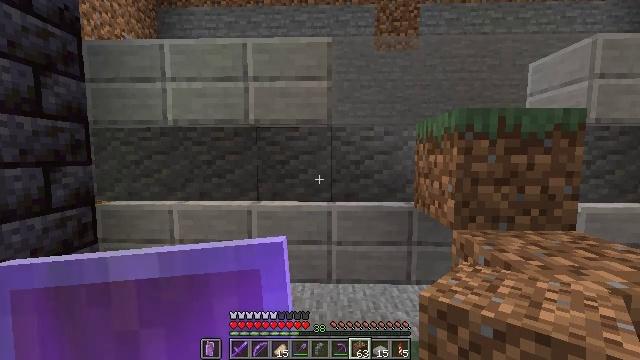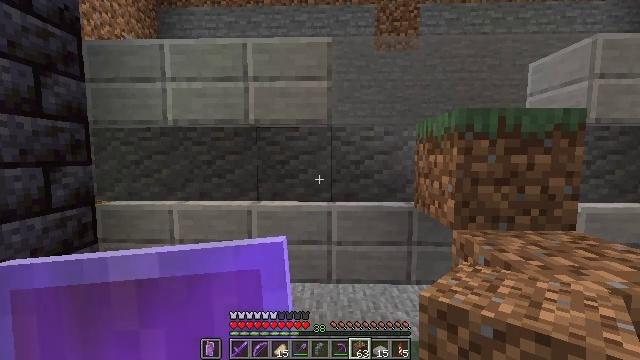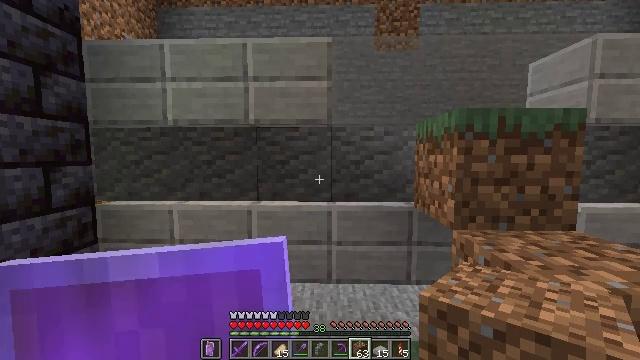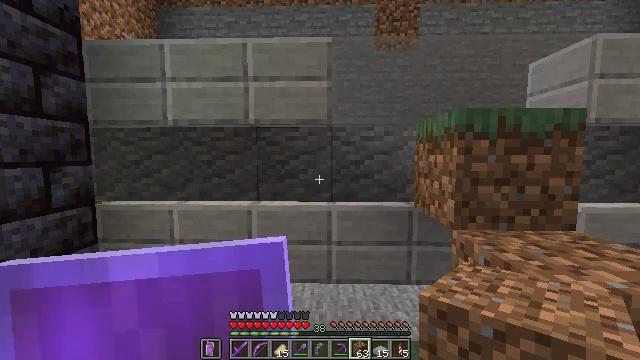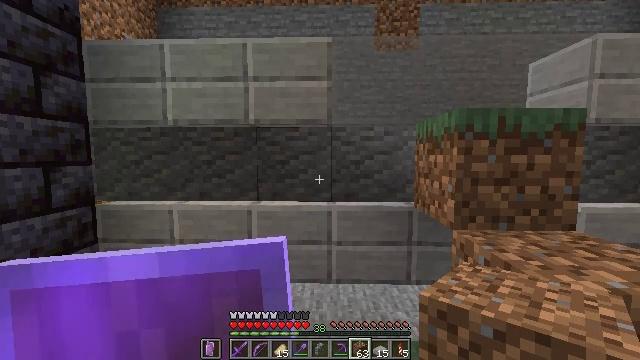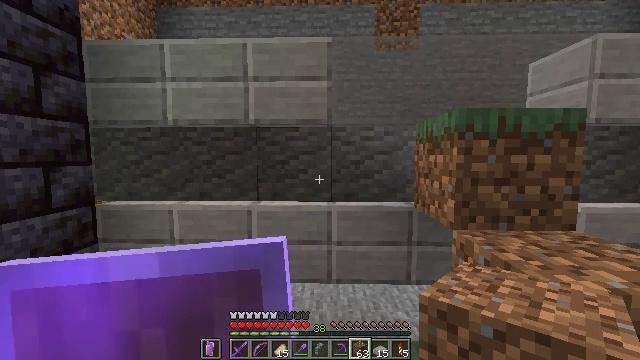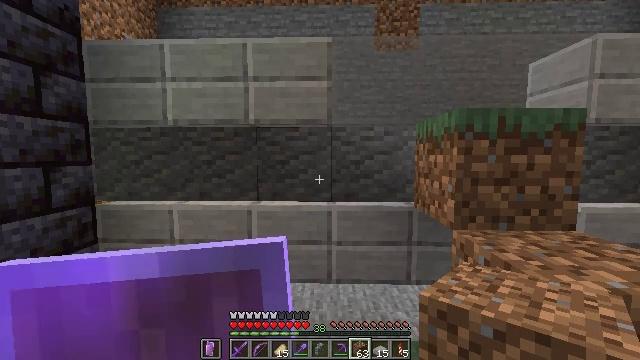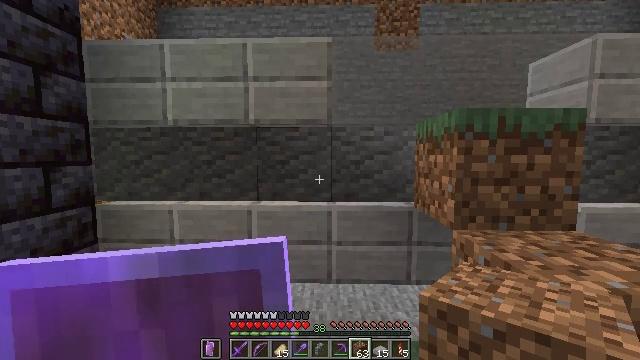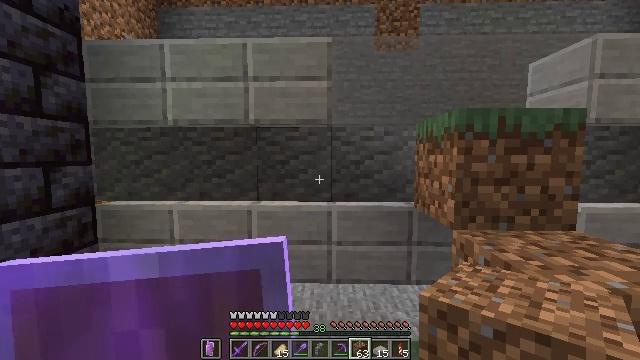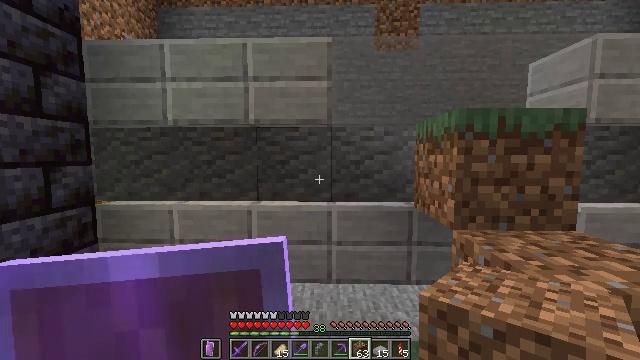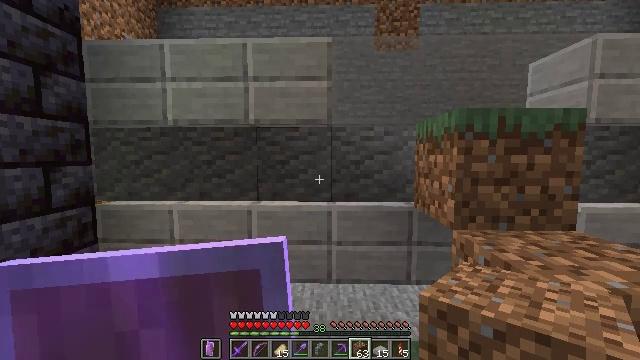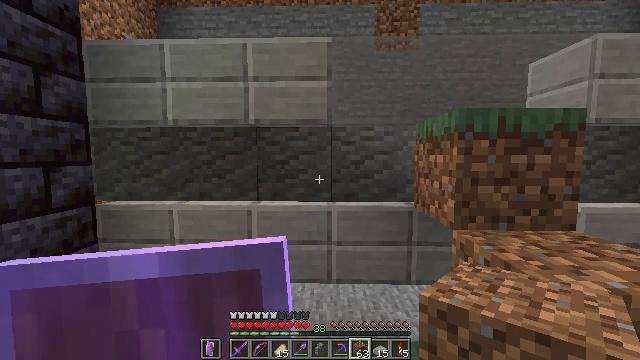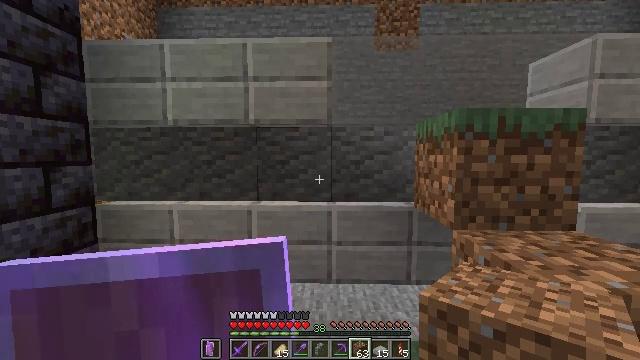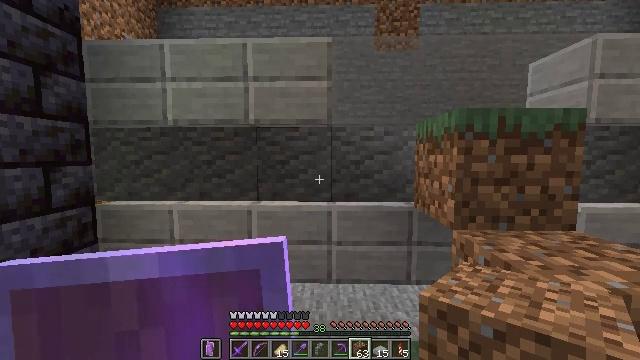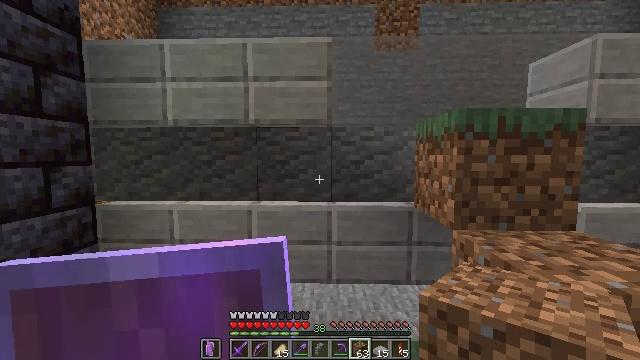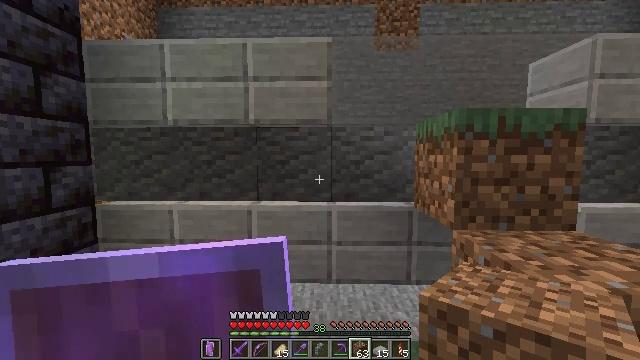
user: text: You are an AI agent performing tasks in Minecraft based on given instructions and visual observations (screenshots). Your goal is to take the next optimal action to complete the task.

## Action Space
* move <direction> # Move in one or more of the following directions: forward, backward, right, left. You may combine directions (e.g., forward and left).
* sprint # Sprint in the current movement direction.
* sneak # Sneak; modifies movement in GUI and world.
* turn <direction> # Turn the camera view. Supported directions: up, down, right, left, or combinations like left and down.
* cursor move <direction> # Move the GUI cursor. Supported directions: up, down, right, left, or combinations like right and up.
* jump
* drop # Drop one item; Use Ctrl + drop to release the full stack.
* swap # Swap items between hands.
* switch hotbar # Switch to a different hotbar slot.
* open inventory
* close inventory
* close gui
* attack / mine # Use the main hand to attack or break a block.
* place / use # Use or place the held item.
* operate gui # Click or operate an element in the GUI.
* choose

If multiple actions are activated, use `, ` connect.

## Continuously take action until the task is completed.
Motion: motion action
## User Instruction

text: mine block light gray stained glass
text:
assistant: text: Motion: no_op
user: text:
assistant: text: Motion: no_op
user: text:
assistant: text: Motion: no_op
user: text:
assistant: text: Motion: no_op
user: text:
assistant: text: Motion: no_op
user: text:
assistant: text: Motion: no_op
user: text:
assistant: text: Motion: no_op
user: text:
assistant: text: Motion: no_op
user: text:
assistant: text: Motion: no_op
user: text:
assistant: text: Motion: no_op
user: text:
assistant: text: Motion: no_op
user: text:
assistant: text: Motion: no_op
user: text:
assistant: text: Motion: no_op
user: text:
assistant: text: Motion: no_op
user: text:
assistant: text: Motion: no_op
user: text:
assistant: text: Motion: no_op
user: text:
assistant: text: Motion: no_op
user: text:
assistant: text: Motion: turn left and up
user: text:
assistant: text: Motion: turn up
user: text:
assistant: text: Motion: turn right and up
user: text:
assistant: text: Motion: turn right
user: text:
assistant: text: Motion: no_op
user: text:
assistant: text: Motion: no_op
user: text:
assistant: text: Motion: no_op
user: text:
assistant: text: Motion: turn right and down
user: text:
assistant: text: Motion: turn right and down
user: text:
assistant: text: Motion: turn right and down
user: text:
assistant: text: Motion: no_op
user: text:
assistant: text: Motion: turn left
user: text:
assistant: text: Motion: turn left